Interaction volume radius: 5 \u00c5
Interaction volume height: 10 \u00c5
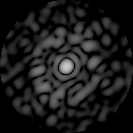
Disorder parameter: 0.832